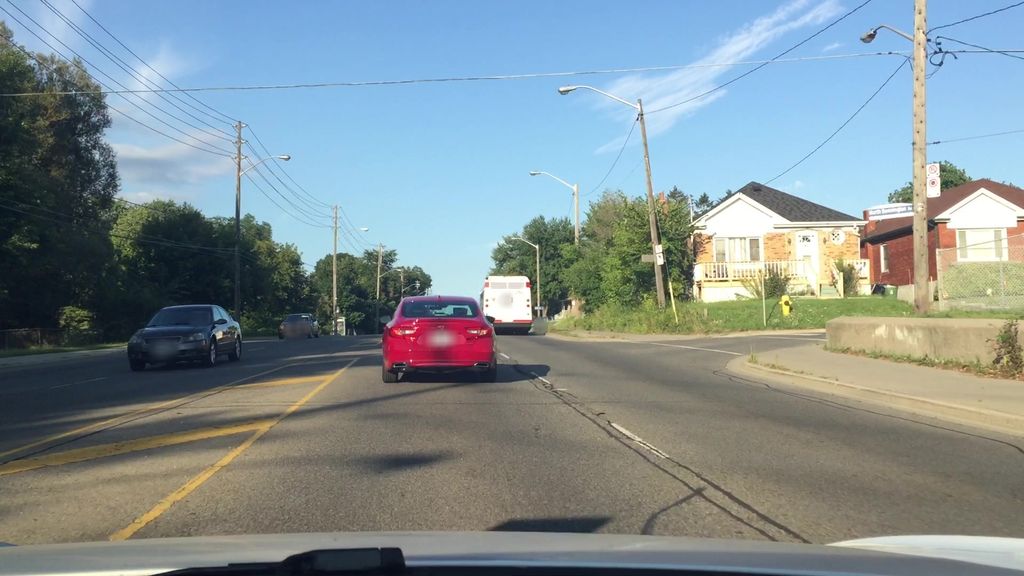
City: toronto